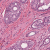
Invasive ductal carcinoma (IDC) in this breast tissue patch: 1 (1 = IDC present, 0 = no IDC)